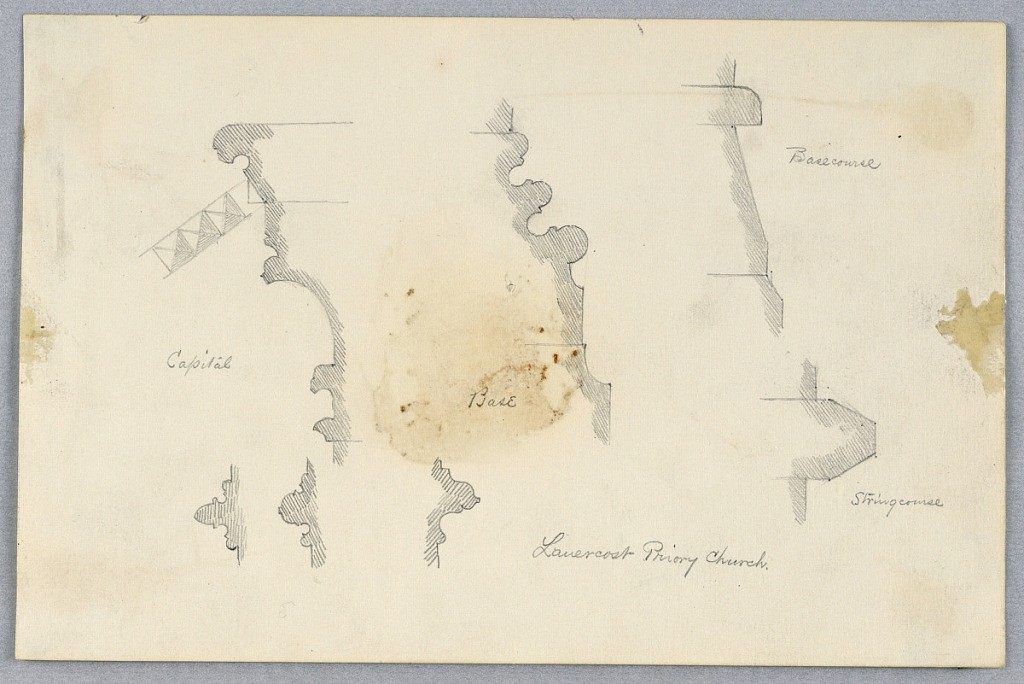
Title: Lavercost Priory Church
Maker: Arnold William Brunner, American, 1857–1925
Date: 1879–80
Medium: Graphite on paper
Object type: Drawing
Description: Outlines of capital, base, string course, at Lavercost Priory Church.